Question: So I'm super new to developing applications for Android, and have never touched Java before now. I'm trying to make an extremely simple app where you are shown a login screen, you enter a password (which is static and localized, I'm not at the point of using auth servers yet).
The 'OnClick' callback compares the text currently in the 'EditText' to the preset passcode (which is "1234") and decides whether to change to the activity that follows or to deny access.
When I run the app it works perfectly with no errors, except that when I tap the "Log In" button with 1234 in the 'EditText', I get no response. Nothing happens. Very frustrating. Please help and explain any corrections you make to my code, I'm eager to learn!
The class file for my activity.

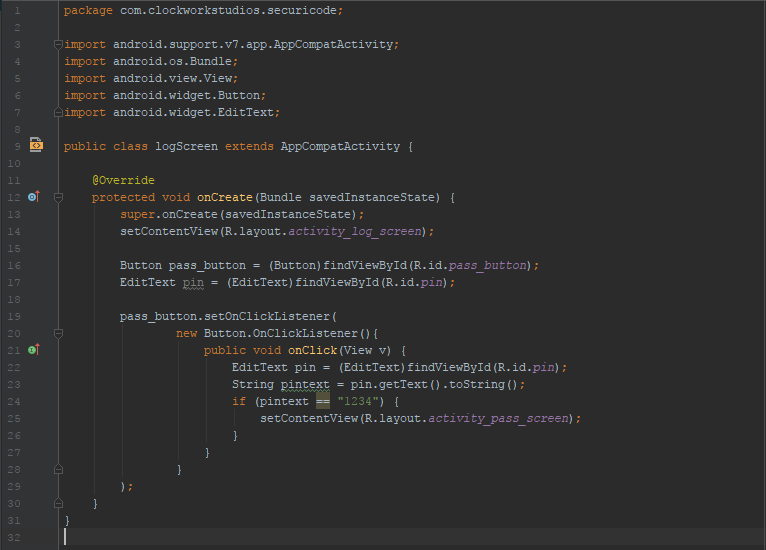
Answer: There are multiple issues that I can see in your code:
1. Why you are initializing your edittext twice, remove the second one in OnClickListener.
2. Calling setContentView is not enough to change the activity, you have to create another activity class and change the screen with the help of Intent. if you don'y know about Intent check this:
<URL>
1. To compare String there is a predefined method just use that like this: if(pinText.equalsIgnoreCase("1234")){
// Call your intent here.
}
I'll suggest to find a good tutorial series of Android Development on internet and start learning from there. I'll help you to understand the things in better way.